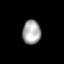
Tissue: lung
Cell type: Endothelial cells
Senescence score: 0.6227
Nuclear area (px): 433
Mean DAPI intensity: 168.319